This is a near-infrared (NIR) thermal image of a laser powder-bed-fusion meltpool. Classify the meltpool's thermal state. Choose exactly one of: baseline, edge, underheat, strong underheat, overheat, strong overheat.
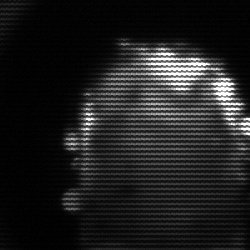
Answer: baseline